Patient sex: F
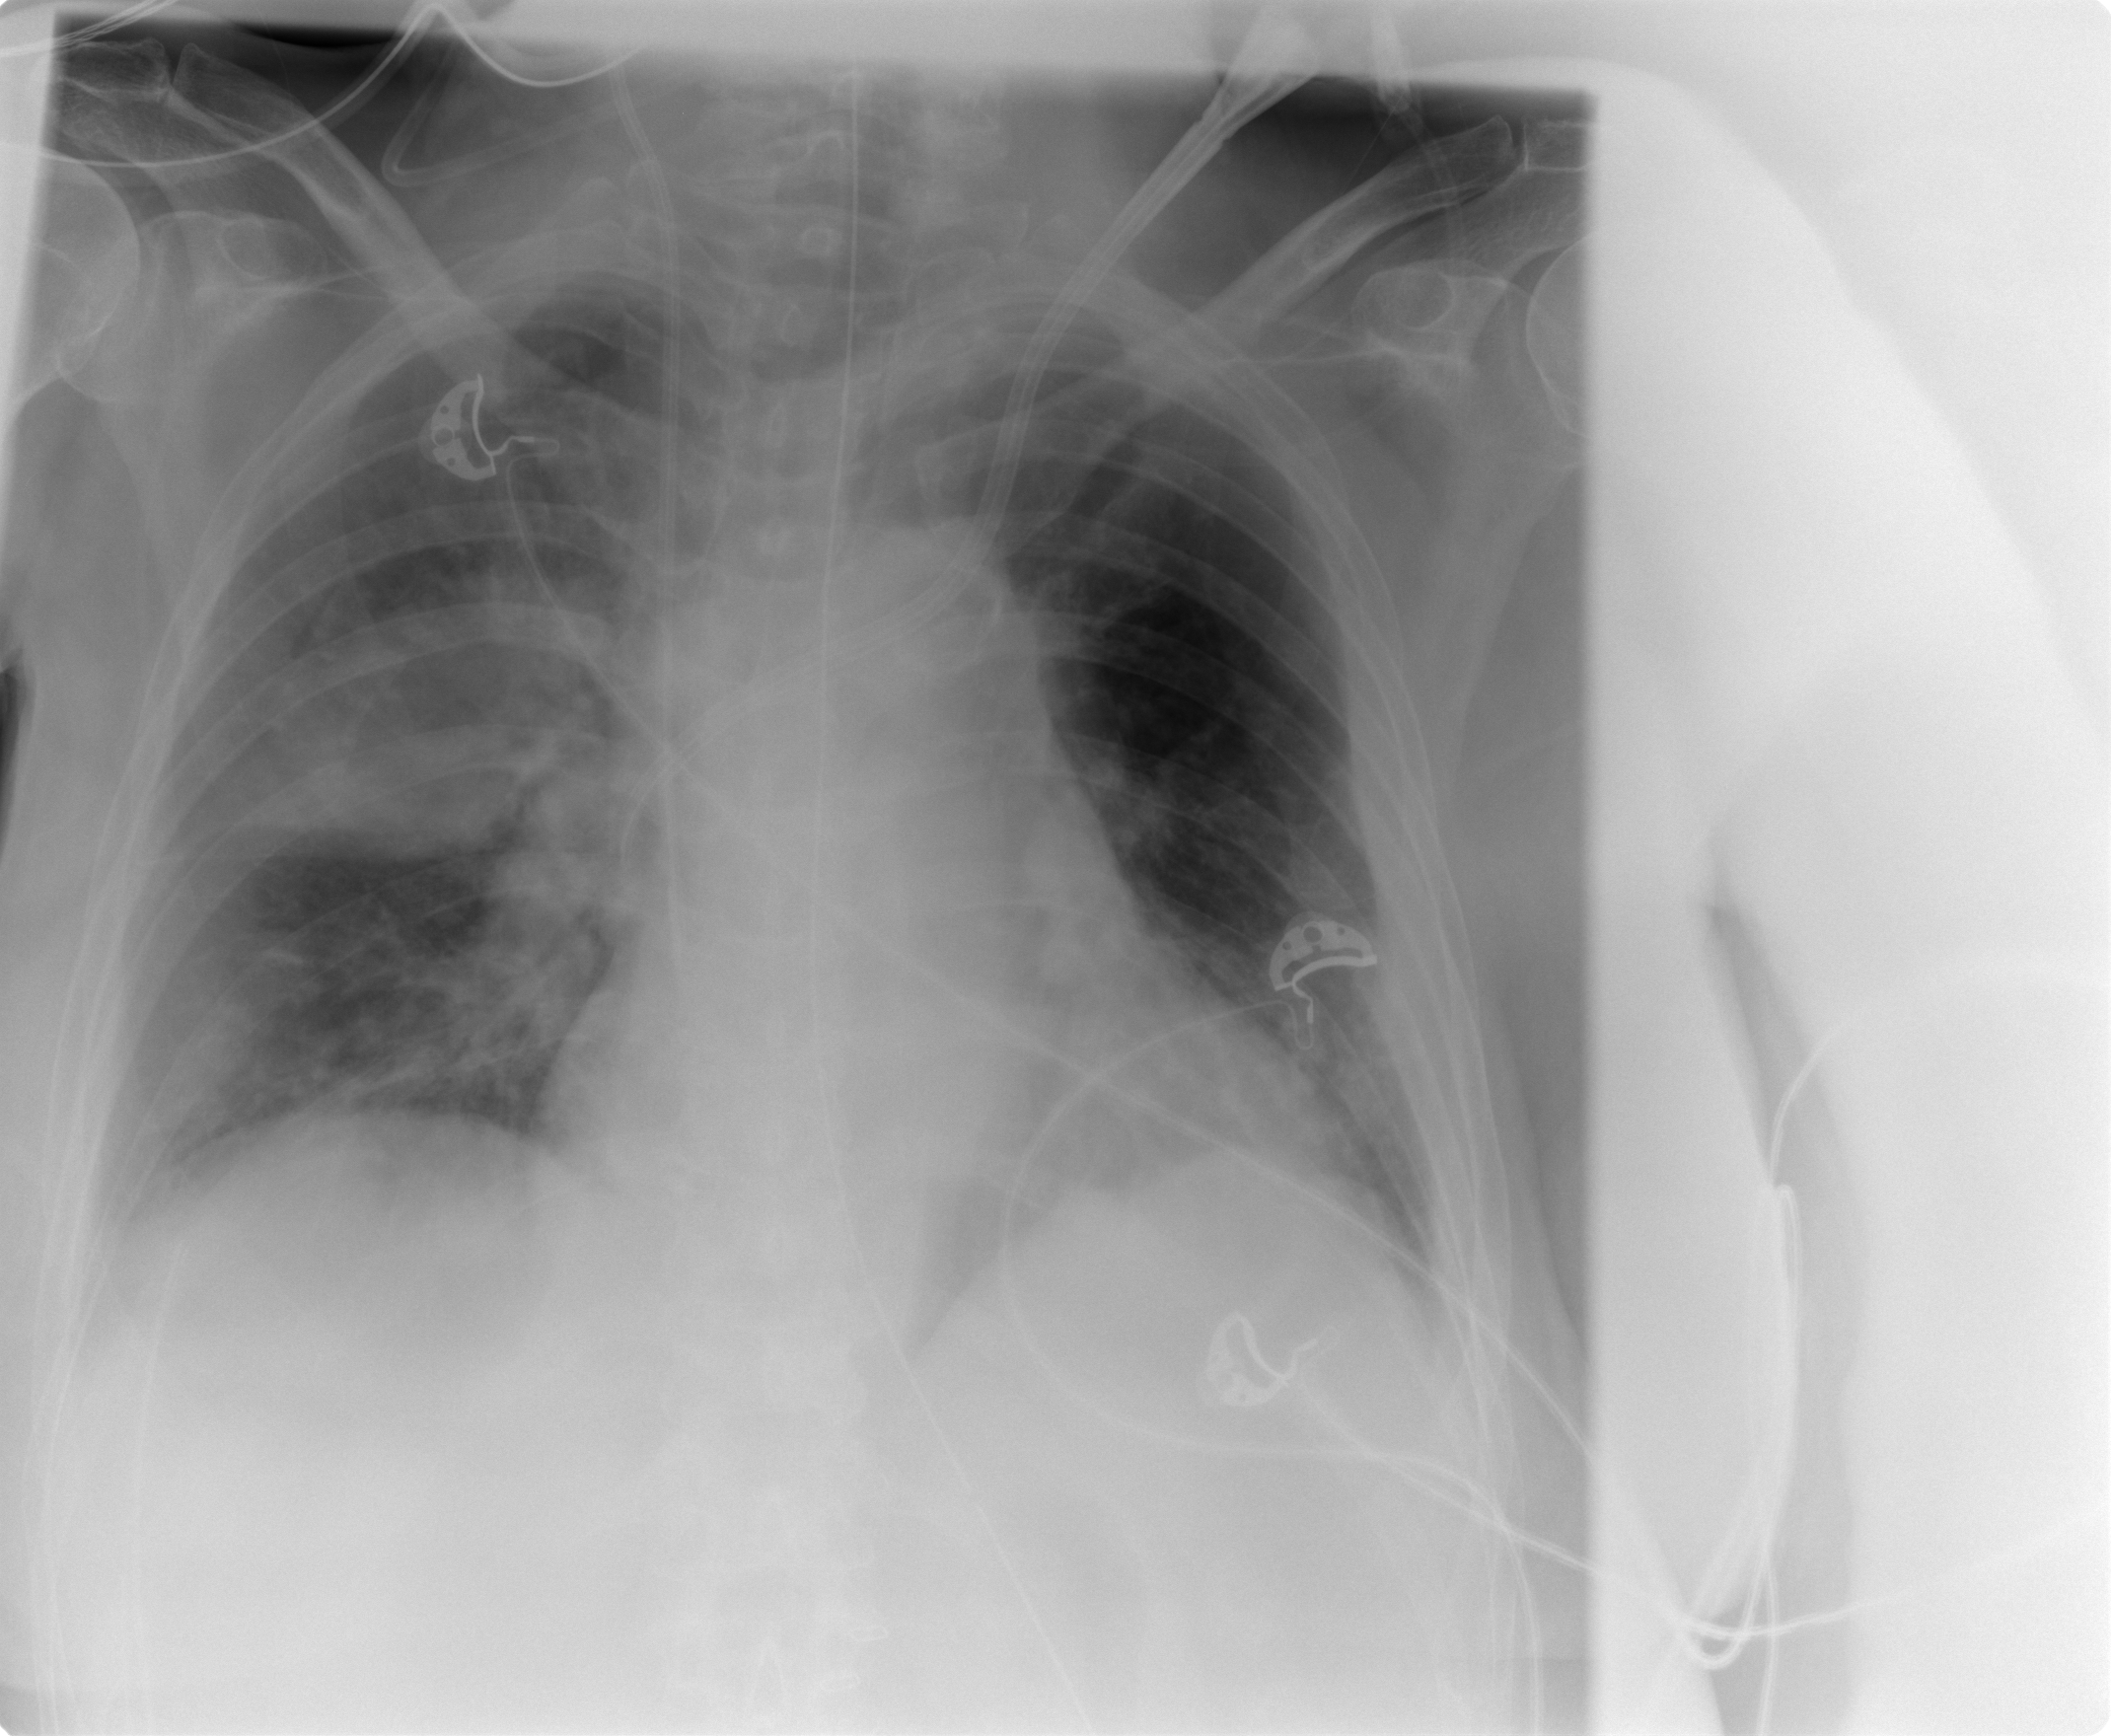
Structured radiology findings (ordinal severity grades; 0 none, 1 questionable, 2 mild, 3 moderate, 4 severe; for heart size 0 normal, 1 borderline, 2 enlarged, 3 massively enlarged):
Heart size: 2
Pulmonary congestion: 0
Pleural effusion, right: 2
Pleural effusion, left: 2
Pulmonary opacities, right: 2
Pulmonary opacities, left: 0
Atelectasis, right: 2
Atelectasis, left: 2